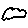
Label: cloud